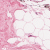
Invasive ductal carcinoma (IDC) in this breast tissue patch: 0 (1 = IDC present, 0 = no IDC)